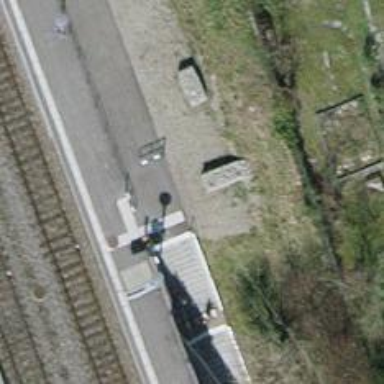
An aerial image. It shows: Double cycle barrier is in place.